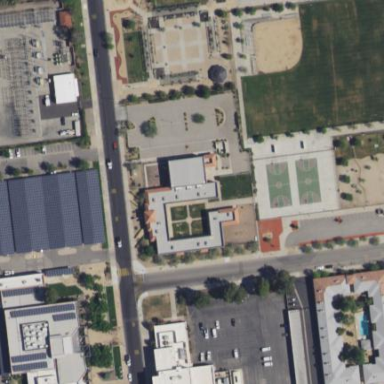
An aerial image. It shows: School building.